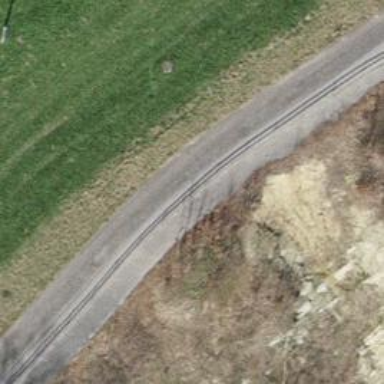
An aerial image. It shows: Unclassified paved road.